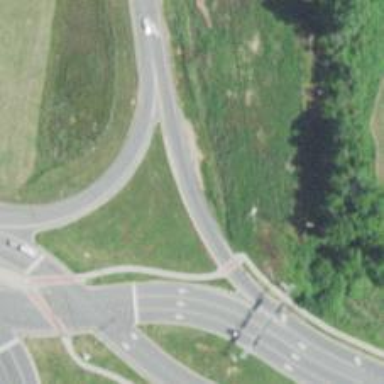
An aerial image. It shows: Motorway link with asphalt surface leading to diverging diamond interchange (DDI).